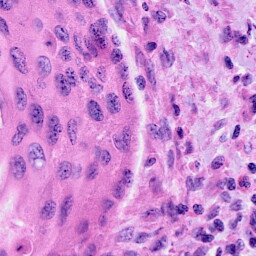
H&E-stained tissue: Cervix